Question: I'm trying to get an incremental count for 'StSe.ID' based incrementally on 'StVS.ID'
e.g. desired outcome:

My SQL so far..
'''
Select top (1000)
StVS.ID AS 'SessionID',
StSe.ID AS 'Search ID',
--I need this to be an incremental count for search count based on Session ID
count (StVS.ID) AS 'Search ID sequence'
From Stats_VisitorSessions StVs
Left join Stats_VisitorSearches StSe WITH (NOLOCK) on StSe.SessionID=StVs.SessionID
Left join Stats_Visitors StV WITH (NOLOCK) on StV.VisitorID=StVs.VisitorID
group by StVS.ID, StSe.ID
Order by StVs.ID
'''
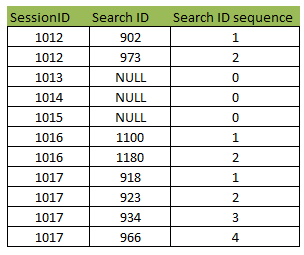
Answer: You can use <URL>:
- apologies, missed the point about 'NULL's from the LOJ:
'''
Select top (1000)
StVS.ID AS 'SessionID',
StSe.ID AS 'Search ID',
CASE WHEN StSe.ID IS NULL
THEN 0
ELSE ROW_NUMBER() OVER (PARTITION BY StVS.ID ORDER BY StSe.ID ASC)
END AS Sequence
From Stats_VisitorSessions StVs
Left join Stats_VisitorSearches StSe on StSe.SessionID=StVs.SessionID
Left join Stats_Visitors StV on StV.VisitorID=StVs.VisitorID
group by StVS.ID, StSe.ID
Order by StVs.ID;
'''
I've ordered by 'Searchid' (assuming its time incrementing) but if you have a better field like a timestamp, suggest order by that.